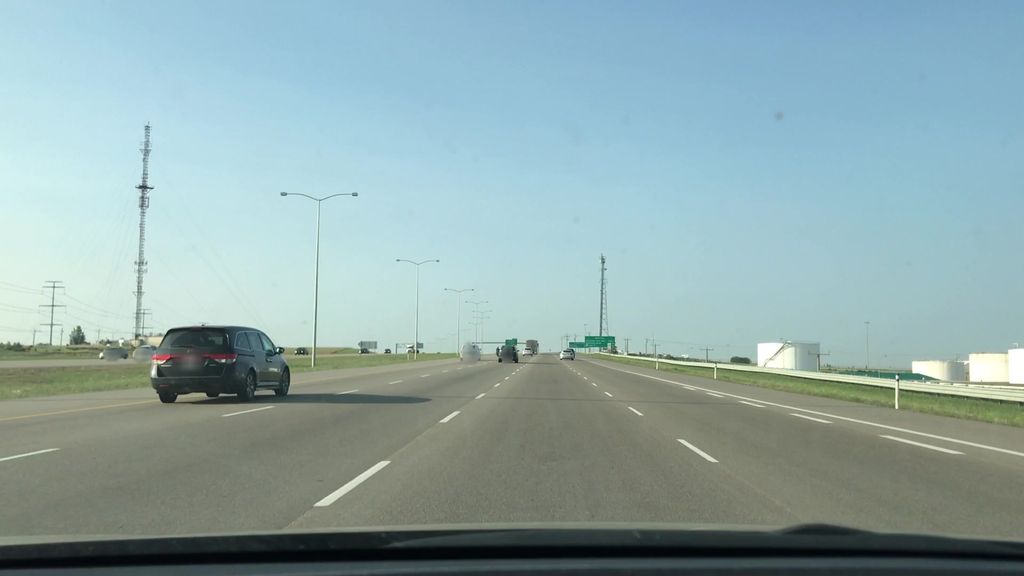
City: edmonton